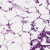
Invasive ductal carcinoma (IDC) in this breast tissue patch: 0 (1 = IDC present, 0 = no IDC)